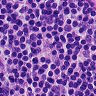
Metastatic tissue present: no